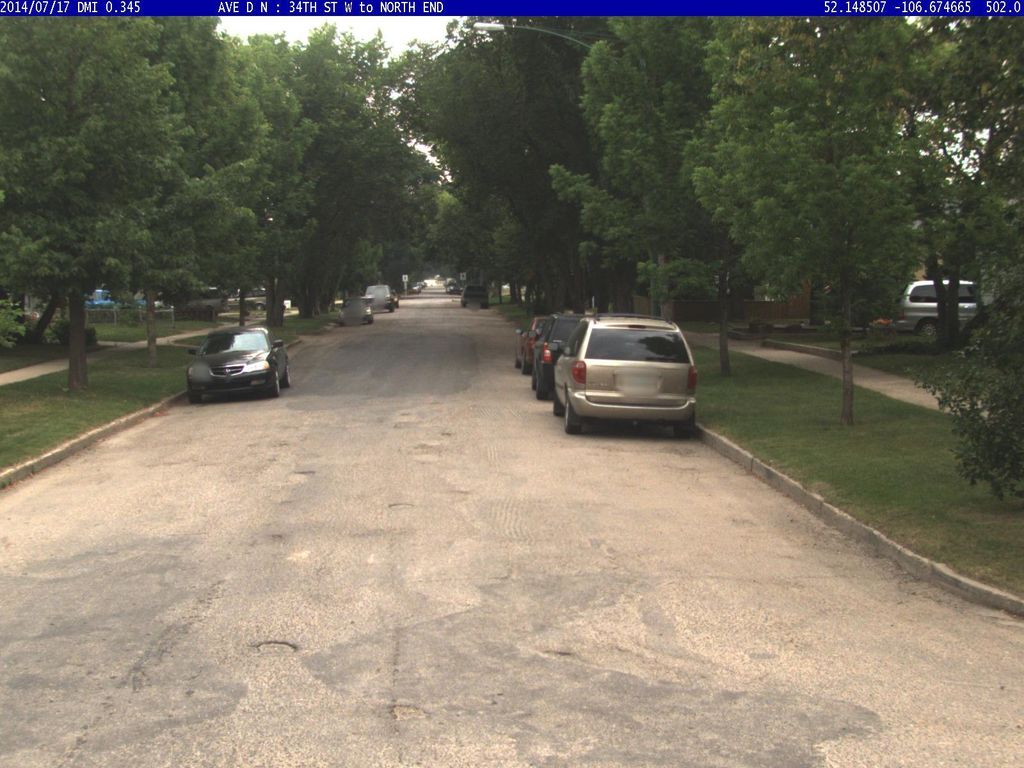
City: saskatoon